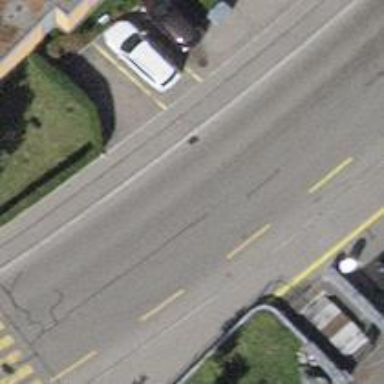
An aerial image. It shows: Residential road with asphalt surface. There are sidewalks on both sides and cycle lane on the left.